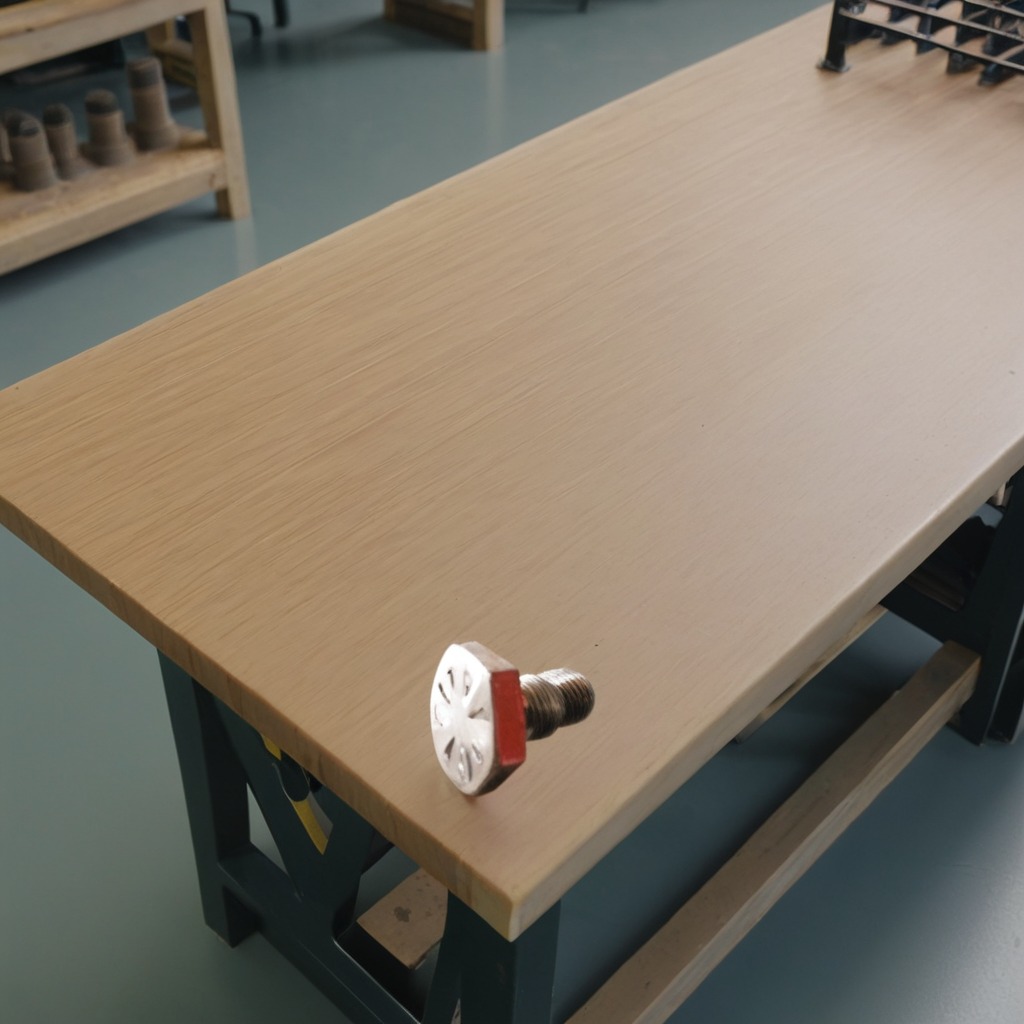
A metal screw lies on a workbench inside a coastal fishing gear workshop.